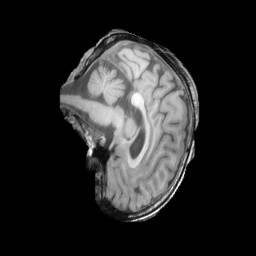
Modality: T1w
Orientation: sagittal
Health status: ill
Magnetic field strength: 3 T